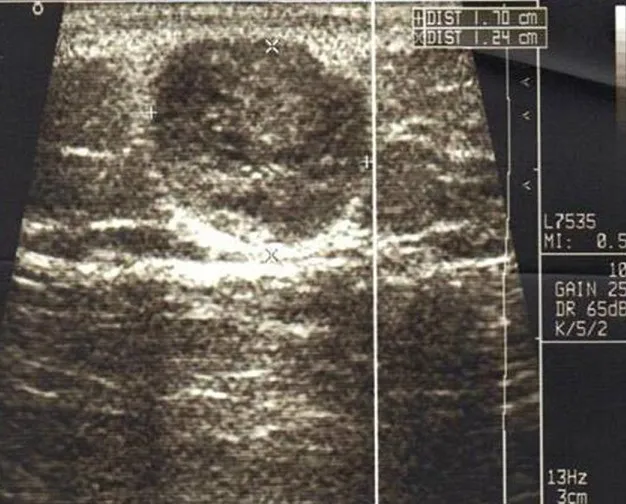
ultrasound image of the distal leg shows a hypoechoic, well-demarcated mass.
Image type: radiology (ultrasound)